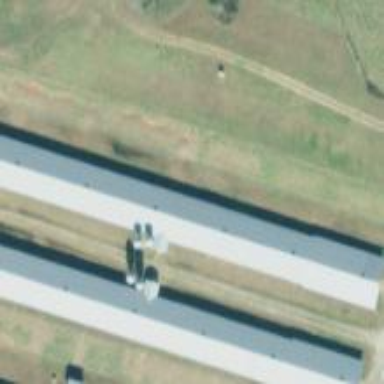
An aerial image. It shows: Poultry house.